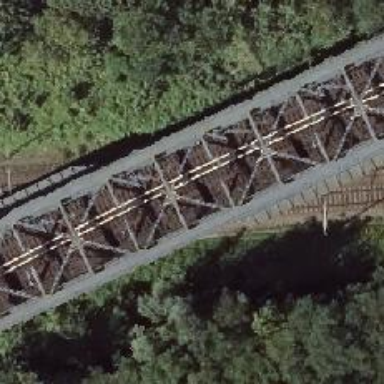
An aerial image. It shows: Bridge carrying electrified light rail track.